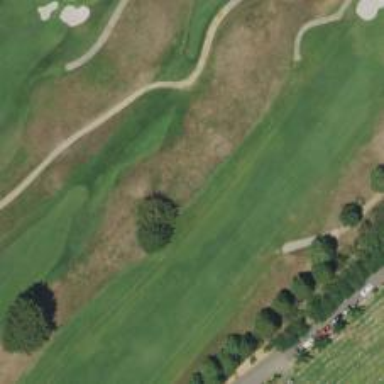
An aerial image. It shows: Golf cartpath that is also road path.